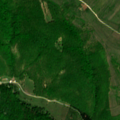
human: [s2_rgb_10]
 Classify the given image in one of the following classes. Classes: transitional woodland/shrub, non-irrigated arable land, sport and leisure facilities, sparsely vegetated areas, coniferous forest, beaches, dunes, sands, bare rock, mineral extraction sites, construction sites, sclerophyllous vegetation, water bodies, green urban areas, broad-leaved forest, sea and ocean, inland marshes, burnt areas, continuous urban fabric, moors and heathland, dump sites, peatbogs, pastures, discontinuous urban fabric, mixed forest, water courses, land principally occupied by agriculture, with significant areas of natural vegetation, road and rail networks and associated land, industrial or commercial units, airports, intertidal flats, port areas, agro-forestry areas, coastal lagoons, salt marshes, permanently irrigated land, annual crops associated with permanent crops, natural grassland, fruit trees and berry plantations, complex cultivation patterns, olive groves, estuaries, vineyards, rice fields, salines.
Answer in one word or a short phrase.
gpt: complex cultivation patterns, land principally occupied by agriculture, with significant areas of natural vegetation, broad-leaved forest